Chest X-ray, AP view. Patient: 58 years old, sex M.
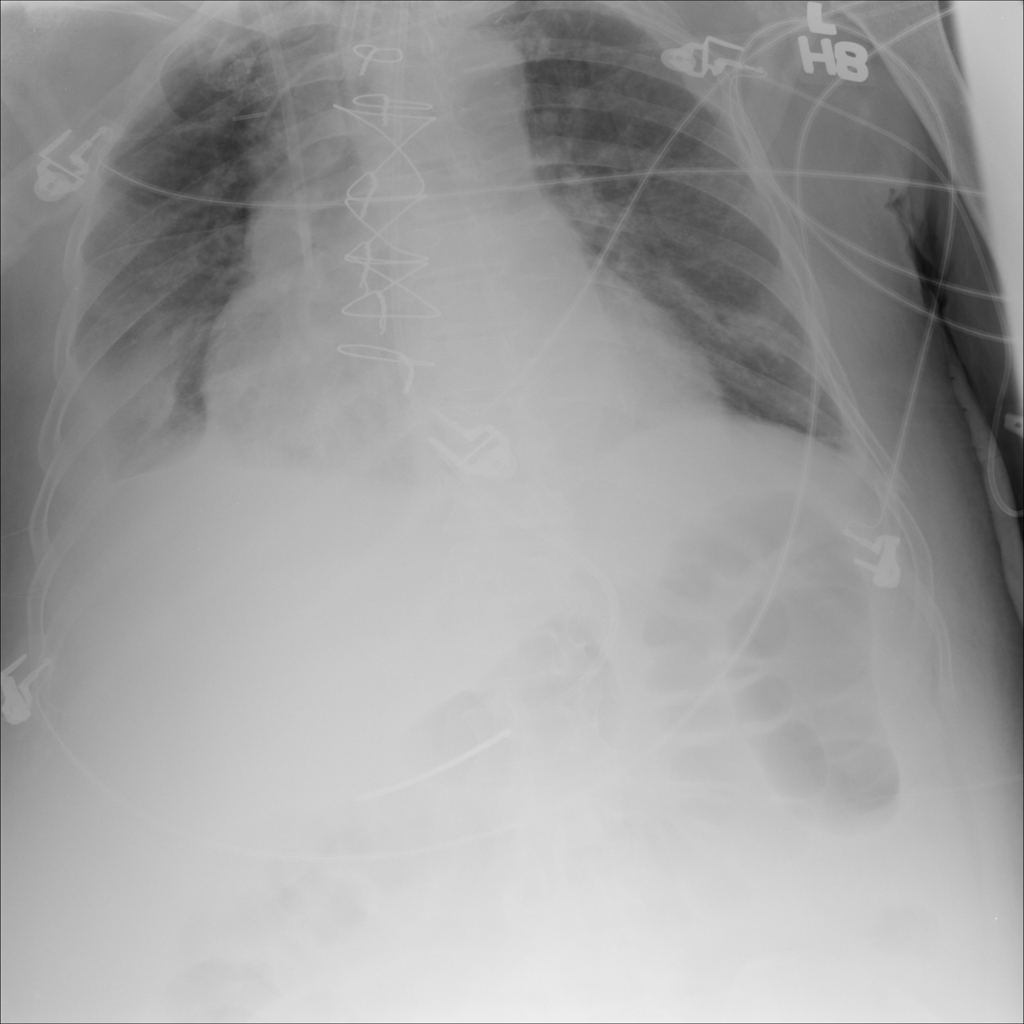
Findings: Effusion, Pleural_Thickening